Question: I have ran into a problem when trying to load html files into a div tag, using the code below;
'''
<div id ="content" ></div>
<script>
function load_home(){
document.getElementById("content").innerHTML='<object type="text/html" data="home.html"></object>';
}
</script>
'''
The problem is that the content gets loaded as seen below;

The content doesn't fill the width or height of the screen.
Any tips for making the loaded html file, fill the body width and height?
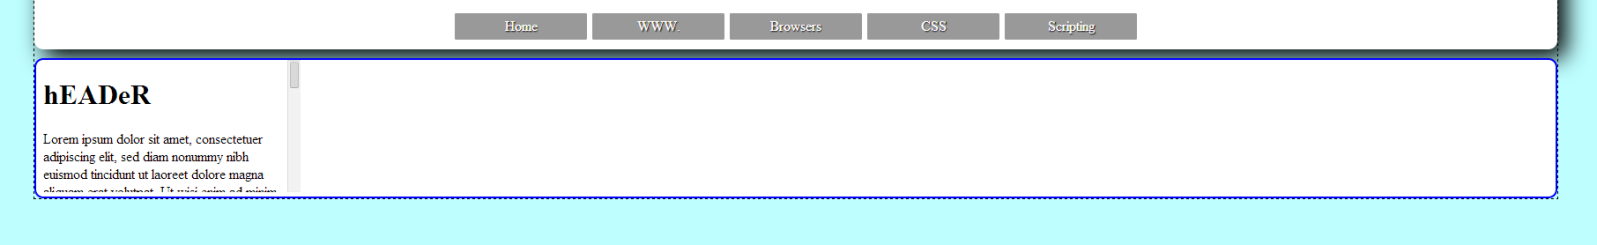
Answer: Set the width and height parameters if the object tag:
'''
...
document.getElementById("content").innerHTML='<object type="text/html" data="home.html" style="width:100%; height: 100%;"></object>';
...
'''
With respect to the JSFiddle <URL> adding
'''
#content{
background-color: #FFFFFF;
border-radius: 10px;
margin-top: 10px;
height: 70vh;
}
'''